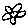
Label: flower